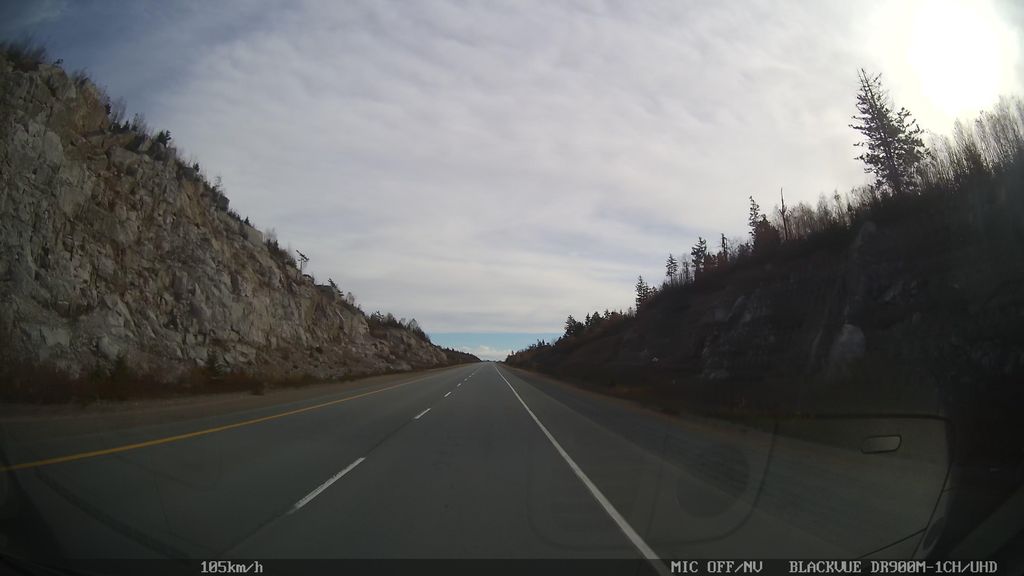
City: halifax